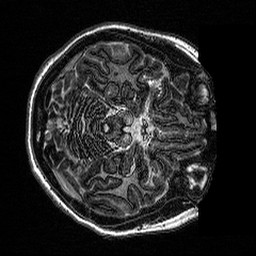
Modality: MP2RAGE
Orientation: axial
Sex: female
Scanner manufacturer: siemens
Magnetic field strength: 3 T
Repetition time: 5 s
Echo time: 0.00292 s